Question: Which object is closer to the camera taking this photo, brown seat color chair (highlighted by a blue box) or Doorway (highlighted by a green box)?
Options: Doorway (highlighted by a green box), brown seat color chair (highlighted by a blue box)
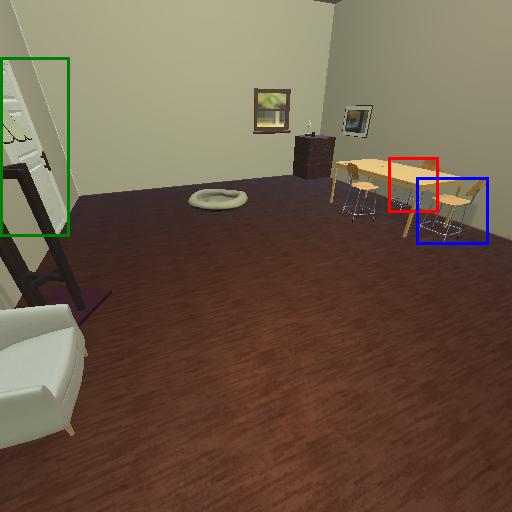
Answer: Doorway (highlighted by a green box)